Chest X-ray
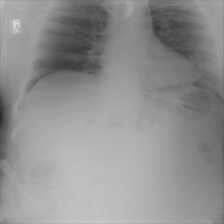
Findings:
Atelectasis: negative
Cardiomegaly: negative
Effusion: negative
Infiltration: negative
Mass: negative
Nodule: negative
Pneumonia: negative
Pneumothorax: negative
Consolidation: negative
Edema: negative
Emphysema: negative
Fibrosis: negative
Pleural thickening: negative
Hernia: negative